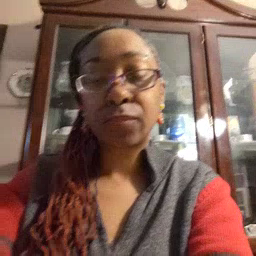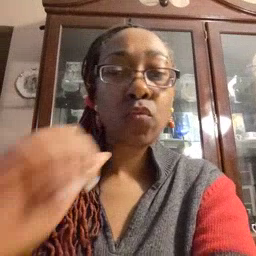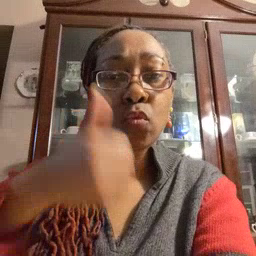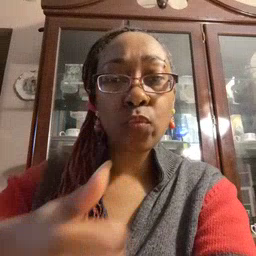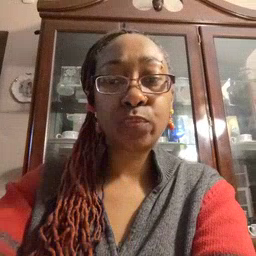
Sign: tomorrow